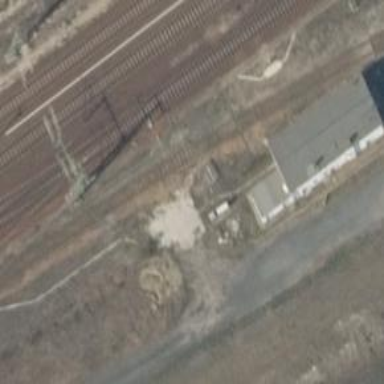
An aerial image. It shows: Railway switch.